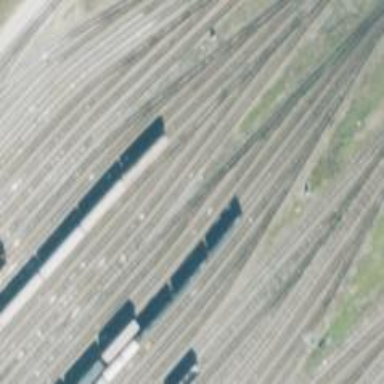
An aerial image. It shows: Railway yard.